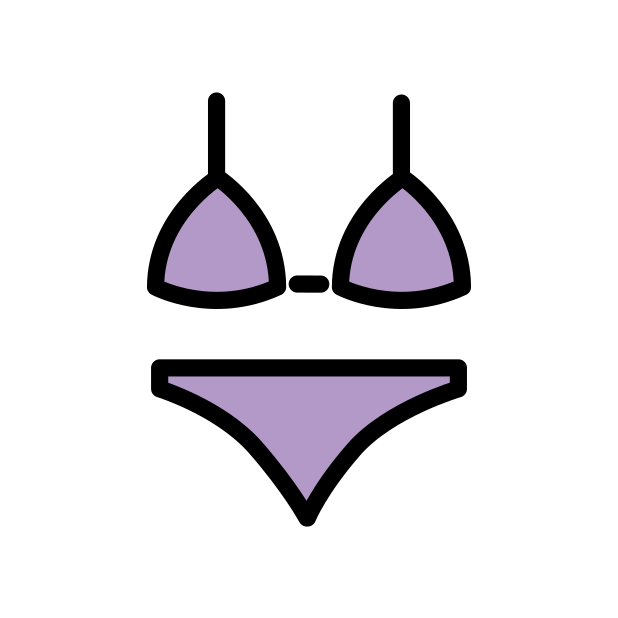
Emoji: 👙
Name: bikini
Unicode: 0x1f459